Question: With a button click I am able to generate draggable divs that are then placed inside another div(container). The divs that are created from the button click are automatically placed on the left side of the parent(container) div. Then the user has the ability to drag it to the desired location. Is there a way to let the user generate the new div and then let them determine the location of this new div with a mouse click? <URL>
As the user is figuring out the location and hovering through the container provide some sort of temporary guide something like this below:

Jquery
'''
$('#button').click(function (e) {
$('<div />', {
'class': 'draggable ui-widget-content',
text: $('textarea').val(),
appendTo: '.middle-side',
draggable: {
containment: 'parent'
}
});
});
'''
HTML
'''
<textarea rows="4" cols="50" placeholder="Enter Text Here!"></textarea>
<br/>
<input type="button" id="button" value="Add Div with Text" />
<br/>
<div>
<div class="middle-side"></div>
</div>
'''
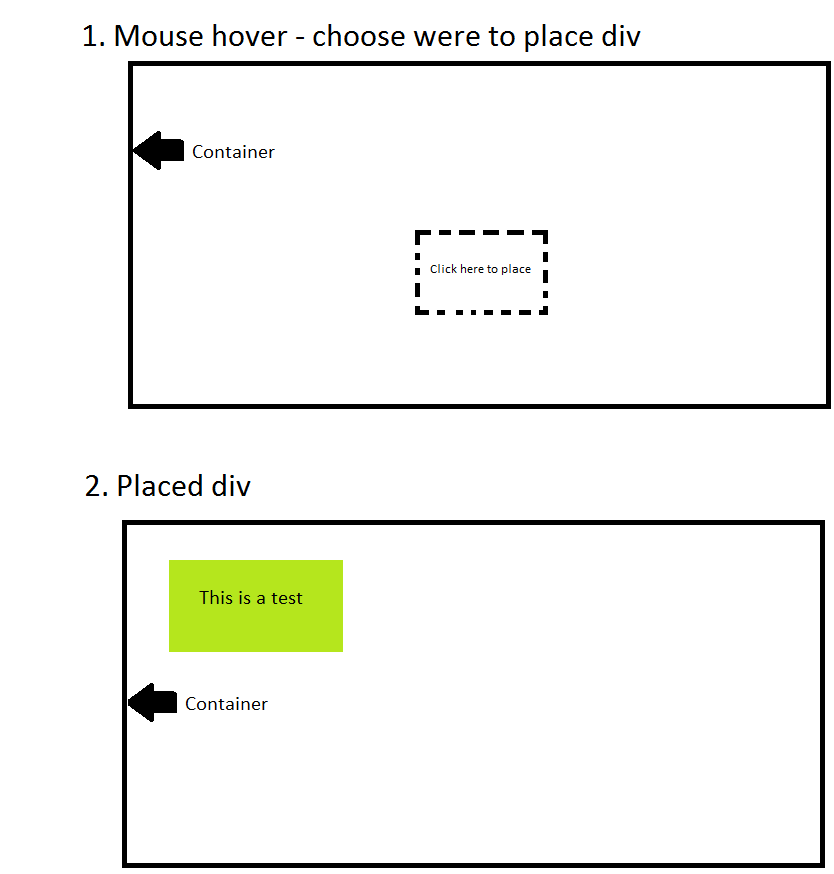
Answer: This is what I was talking about:
Two options:
On mouseover move the div:
<URL>
'''
document.getElementById('parentDiv').addEventListener('mouseover', function(event) {
var child = document.getElementById('childDiv');
var mouseX = event.clientX || event.pageX;
var mouseY = event.clientY || event.pageY;
var top = mouseY - 50;
var left = mouseX - 50;
child.style.top = top.toString()+"px";
child.style.left = left.toString()+"px";
});
'''
On click display the div:
<URL>
'''
document.getElementById('parentDiv').addEventListener('click', function(event) {
var child = document.getElementById('childDiv');
var mouseX = event.clientX || event.pageX;
var mouseY = event.clientY || event.pageY;
var top = mouseY - 50;
var left = mouseX - 50;
child.style.top = top.toString()+"px";
child.style.left = left.toString()+"px";
child.style.visibility = "visible";
});
'''
the code is there, just clean up the math.
I hope it helps